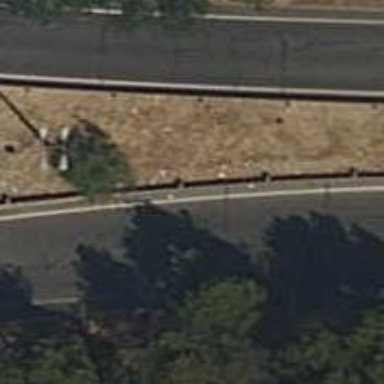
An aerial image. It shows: Guard rail.